Question: I have this form which relates to an object of class Film, which has a Director relation, and I would like to have a choice between selecting an existing director or creating a new one.
The first choice is easy :
'''
class FilmType extends AbstractType
{
public function buildForm(FormBuilder $builder, array $options)
{
$builder->add('director');
}
}
'''
The second choice is a quite easy too :
'''
class FilmType extends AbstractType
{
public function buildForm(FormBuilder $builder, array $options)
{
$builder->add('director', new DirectorType());
}
}
'''
but I can't figure out how to reconcile the two solutions.
I tried this:
'''
class FilmType extends AbstractType
{
public function buildForm(FormBuilder $builder, array $options)
{
$builder->add('director')->add('director2', new DirectorType());
}
}
'''
but of course, it does not work because my entity has no corresponding field, and I get the following error :
> Neither property "director_2" nor method "getDirector2()" nor method
"isDirector2()" exists in class "Uc\LegalBundle\Entity\Film"
I think I should perhaps create a new class named 'DirectorChoiceType', for instance, but it seems a bit too much for this. Isn't there a simpler way to go?
Mockup of what I want to achieve :

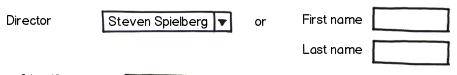
Answer: '''
// form
class FilmType extends AbstractType
{
public function buildForm(FormBuilder $builder, array $options)
{
$builder
->add('new_director_fn')
->add('new_director_ln')
->add('director', null, array(
'empty_value' => 'Choose an option',
'required' => false
));
}
}
// entity
class Film
{
// not mapped
private $new_director_fn;
// not mapped
private $new_director_ln;
// orm relation
private $director;
}
}
// controller
class FilmController
{
public function createAction()
{
//...
if ($form->isValid()) {
if ( $film->director === null && ($film->new_director_fn && $film->new_director_ln) )
{
$director = new Director();
$director->setFirstName($film->new_director_fn);
$director->setLastName($film->new_director_ln);
$em->persist($director);
$film->setDirector($director);
}
$em->persist($film);
$em->flush();
}
//...
}
}
'''